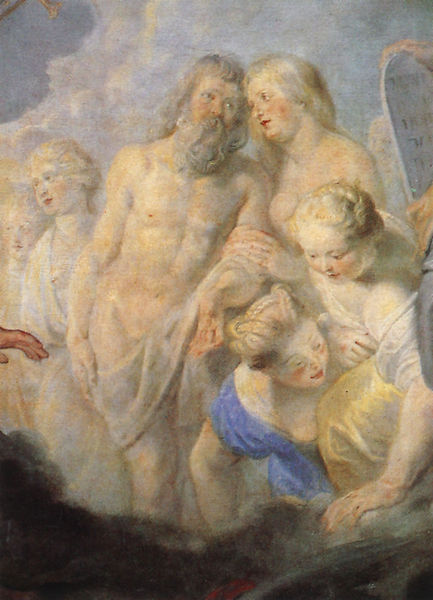
Titel: Großes Jüngstes Gericht
Künstler: Peter Paul Rubens
Institution: München, Bayrische Staatsgemäldesammlungen
Schlagwörter: blau, flügel, gott, hand, haut, himmel, mann, nackt, rubens, wolken, frauen, gelb, menschen, ausschnitt, frau, frisuren, kleid, blick, tuch, wolke, bart, band, lippen, engel, zöpfe, tafel, götter, gebote, auferstehung, steintafel, fügel, 10 gebote, grastein, szene im himmel